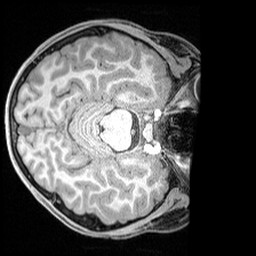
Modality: T1w
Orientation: axial
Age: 9
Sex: male
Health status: ill
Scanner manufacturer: siemens
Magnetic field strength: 3 T
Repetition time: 1.6 s
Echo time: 0.00179 s